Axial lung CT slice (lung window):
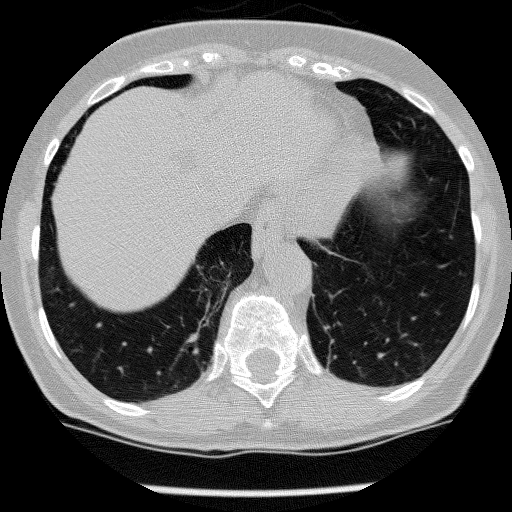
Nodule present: no